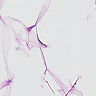
Metastatic tissue present: no